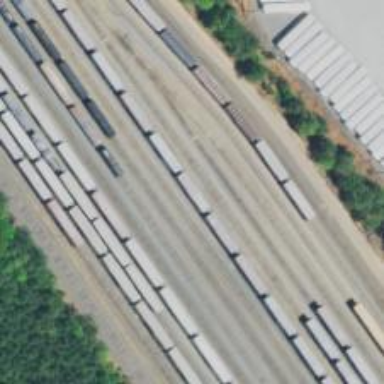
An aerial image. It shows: Railway yard used for servicing trains.